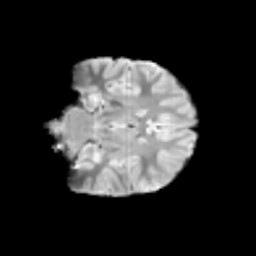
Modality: T2w
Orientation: coronal
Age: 10
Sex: female
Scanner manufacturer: siemens
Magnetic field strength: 3 T
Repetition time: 3.8 s
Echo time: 0.07 s